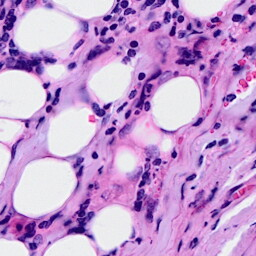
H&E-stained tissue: Breast